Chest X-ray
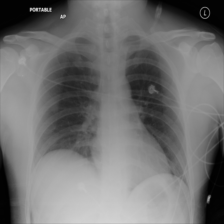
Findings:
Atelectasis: negative
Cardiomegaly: negative
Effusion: negative
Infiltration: negative
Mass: negative
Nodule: negative
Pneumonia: negative
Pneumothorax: negative
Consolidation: negative
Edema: negative
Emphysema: negative
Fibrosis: negative
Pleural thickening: negative
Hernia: negative